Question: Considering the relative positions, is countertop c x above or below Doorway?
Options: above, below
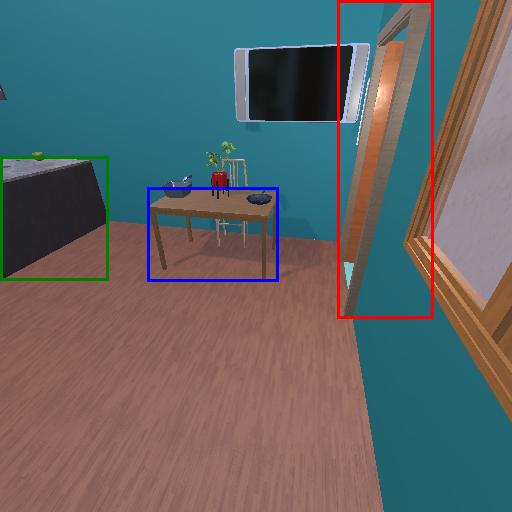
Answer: above